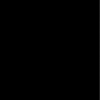
Label: dusty